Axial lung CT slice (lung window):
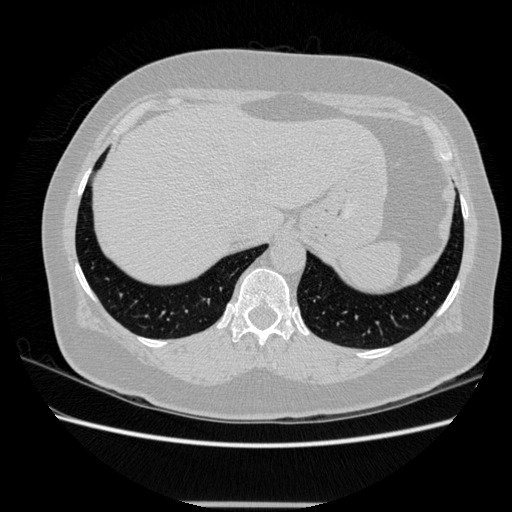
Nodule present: no